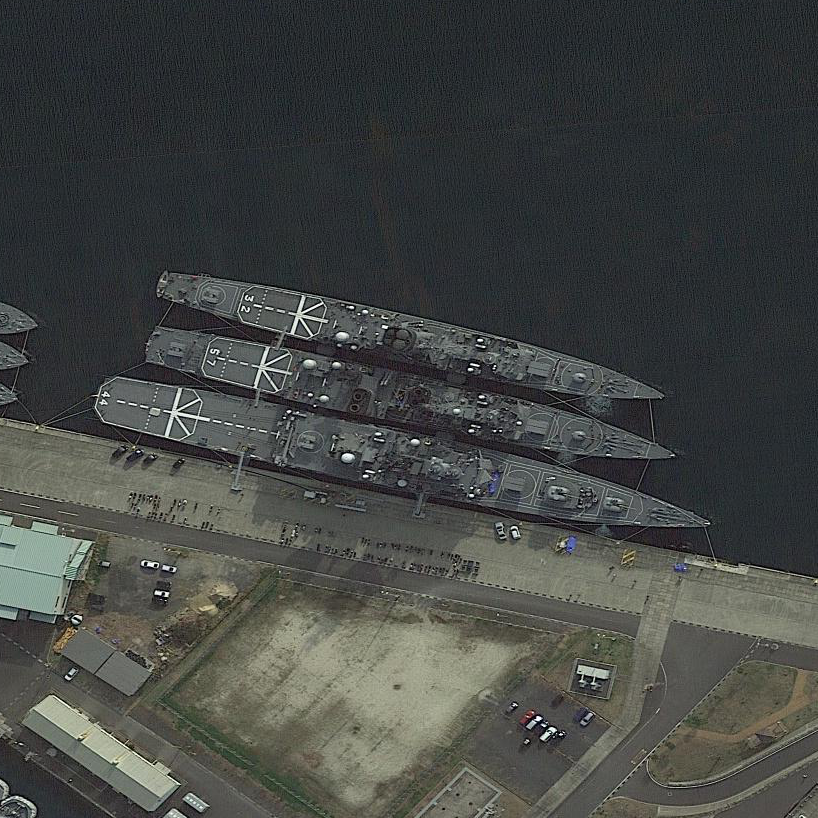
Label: cruiser